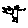
Label: bird